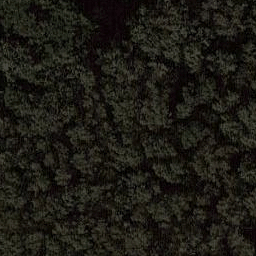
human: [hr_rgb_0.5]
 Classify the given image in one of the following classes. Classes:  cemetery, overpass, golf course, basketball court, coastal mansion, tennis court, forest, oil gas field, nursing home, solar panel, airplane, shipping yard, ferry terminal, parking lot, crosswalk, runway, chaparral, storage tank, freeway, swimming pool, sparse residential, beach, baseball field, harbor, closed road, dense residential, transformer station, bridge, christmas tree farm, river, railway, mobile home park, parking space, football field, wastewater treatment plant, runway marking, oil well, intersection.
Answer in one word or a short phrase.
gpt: forest